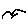
Label: bird